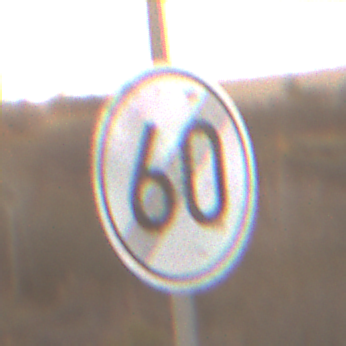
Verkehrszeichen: EndeGeschwindigkeit60
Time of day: SunriseSunset
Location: Outdoor (Nature)
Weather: PartlyCloudy
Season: NotSpecified
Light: Natural